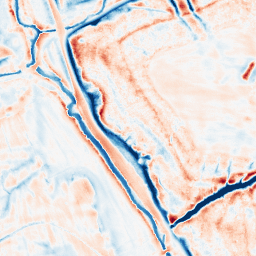
Category: edge_preserving
Decomposition family: bilateral
Decomposition parameters: d: 21
sigma_color: 100
sigma_space: 75
Upsampling method: sinc_hamming
Upsampling parameters: scale: 4
kernel_size: 16
Upsampling scale: 4